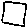
Label: square